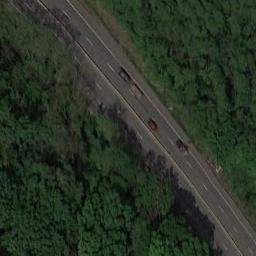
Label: freeway